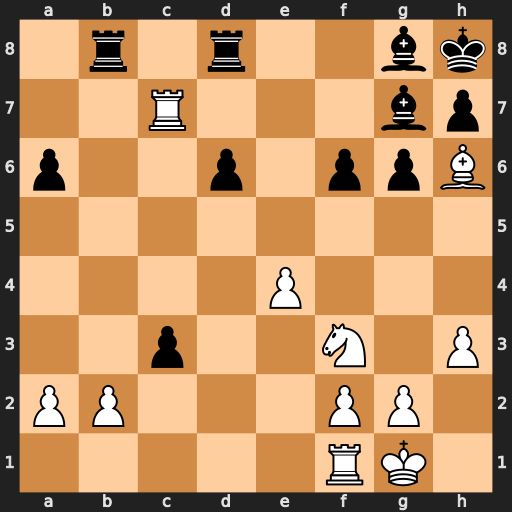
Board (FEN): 1r1r2bk/2R3bp/p2p1ppB/8/4P3/2p2N1P/PP3PP1/5RK1
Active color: w
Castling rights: -
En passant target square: -
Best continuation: Bxg7#